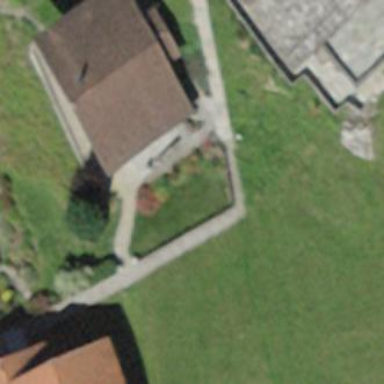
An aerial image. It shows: Simple house.